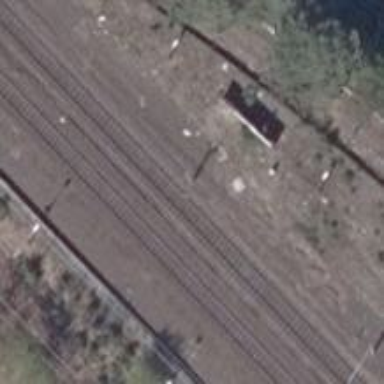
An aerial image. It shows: Railway signal.